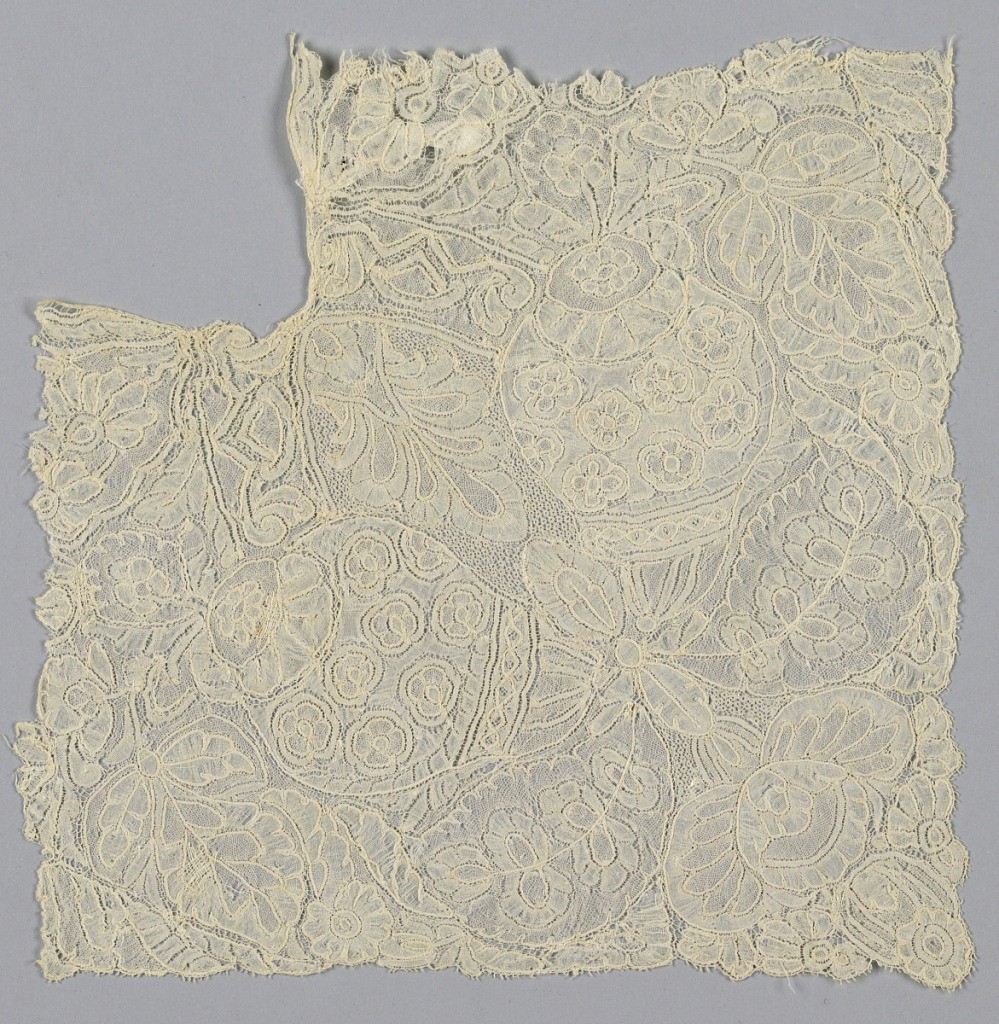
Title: Corner fragment
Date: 18th century
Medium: linen Technique: bobbin lace, Brussels style
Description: Fragment of Brussels-style lace.